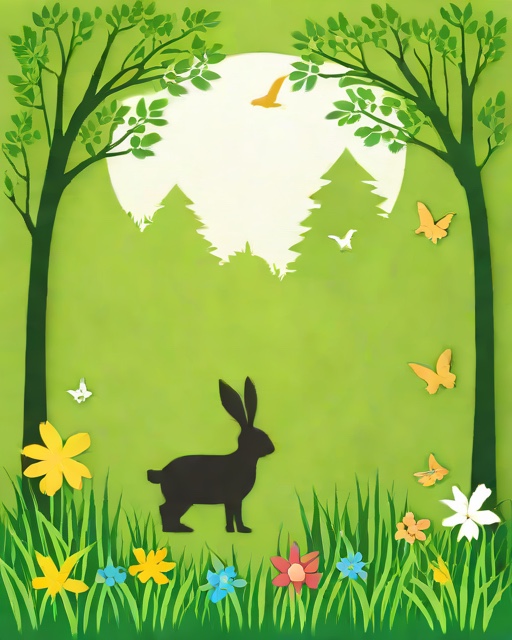
Category: Easter